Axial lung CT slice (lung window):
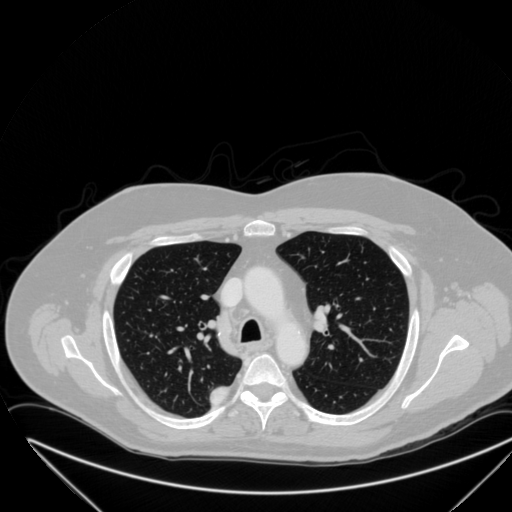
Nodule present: yes
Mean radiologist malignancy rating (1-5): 4